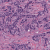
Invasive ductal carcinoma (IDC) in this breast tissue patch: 1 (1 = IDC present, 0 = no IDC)